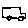
Label: car